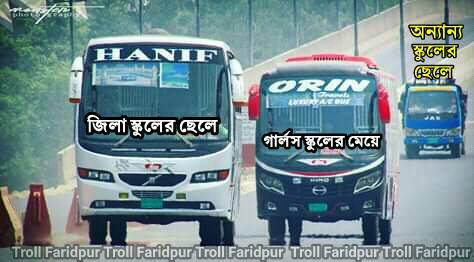
Caption:  জিলা স্কুলের ছেলে    গার্লস স্কুলের মেয়ে
Label: non-hate